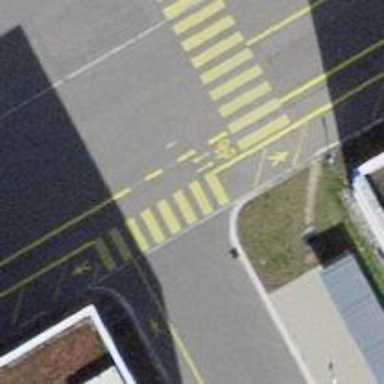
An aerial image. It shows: Uncontrolled zebra crossing on the road.